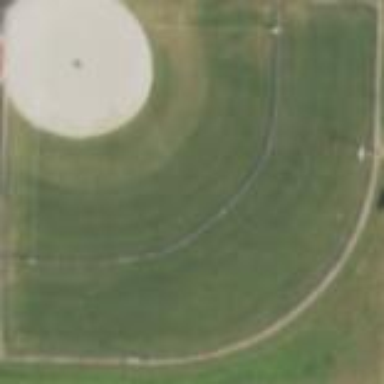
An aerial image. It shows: Baseball pitch for leisure land activities.